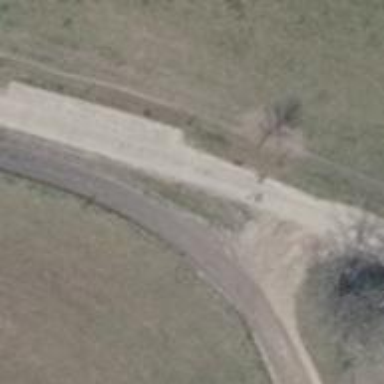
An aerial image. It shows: Unclassified road with concrete lanes.